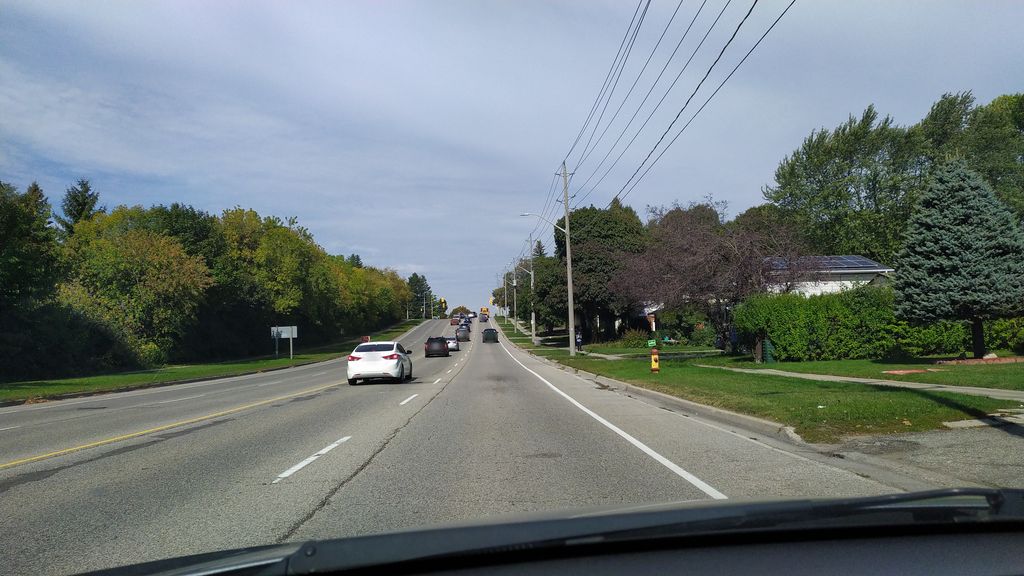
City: kitchener-waterloo